Question: I am trying to imitate the album page of iTunes using 'uitableviewcontroller', but then I think I might have been going in a wrong direction.
My plan is to do something in 'tableView: cellForRowAtIndexPath:'. When 'indexPath.row == 0', I do the description of album (i.e. the upper part), else I do the description of songs (i.e. the lower part).
Here is my code:
'''
- (UITableViewCell *)tableView:(UITableView *)tableView cellForRowAtIndexPath:(NSIndexPath *)indexPath
{
static NSString *CellIdentifier = @"Cell";
UITableViewCell *cell = [tableView dequeueReusableCellWithIdentifier:CellIdentifier];
if (!cell){
cell = [[UITableViewCell alloc] initWithStyle:UITableViewCellStyleDefault reuseIdentifier:CellIdentifier];
}
if (indexPath.row == 0 ){
CGRect imageFrame = CGRectMake(5, 5, 69, 69);
UIImageView *coverFram = [[UIImageView alloc] initWithFrame:imageFrame];
NSString *imagePath = [[NSBundle mainBundle] pathForResource:@"cover" ofType:@"jpg"];
coverFram.image = [[UIImage alloc] initWithContentsOfFile:imagePath];
[cell.contentView addSubview:coverFram];
}else{
NSInteger adjustedIndexPathRow = indexPath.row - 1;
cell.textLabel.text = [self.cellRow objectAtIndex:adjustedIndexPathRow];
}
return cell;
}
'''
There are two places That I don't have simple idea to implement it:
Firstly, in the album page of iTunes, there is a segmented control (see the image). When I press other segment, say "review", the upper part remains there while the whole lower parts has been changed.
Secondly, I don't know how to close the gap show in the image (circle in red).
So, I think may be there are some other smarter(or easier) way to do it. Like, is it possible to divide the page into two part: then the do the upper part by a view; and do the lower part by a table view? (just my guess)
Please advice. Thank you.

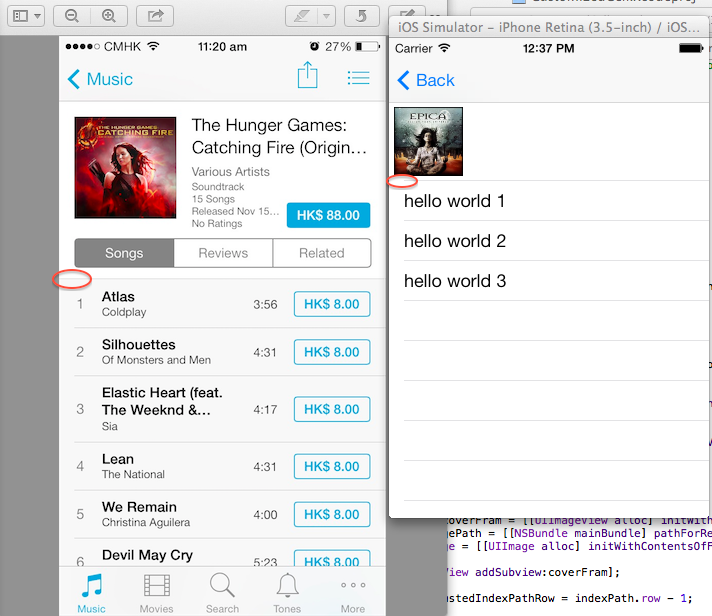
Answer: Your assumption is perfectly right. That is the way to go in your case. Refer to the following image.

Construct the top part of the view containing the album cover, it's details and the segmented control. The bottom part of the view will be reserved for views which will be loaded by instantiating other view controllers based on selected segment.